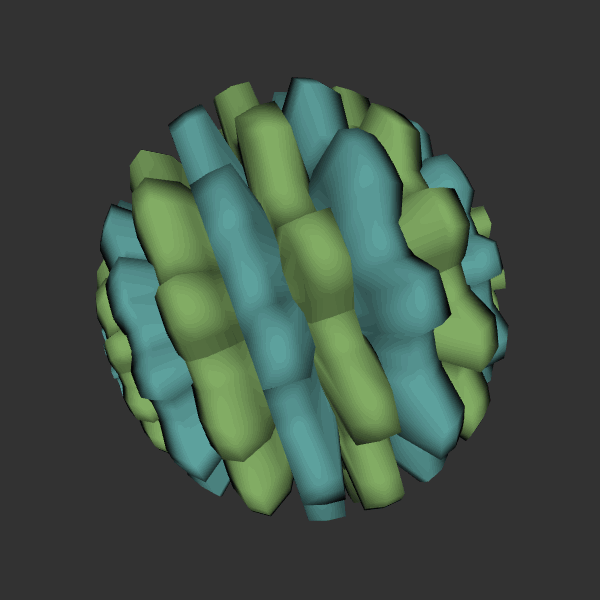
Background: dark